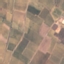
Label: PermanentCrop